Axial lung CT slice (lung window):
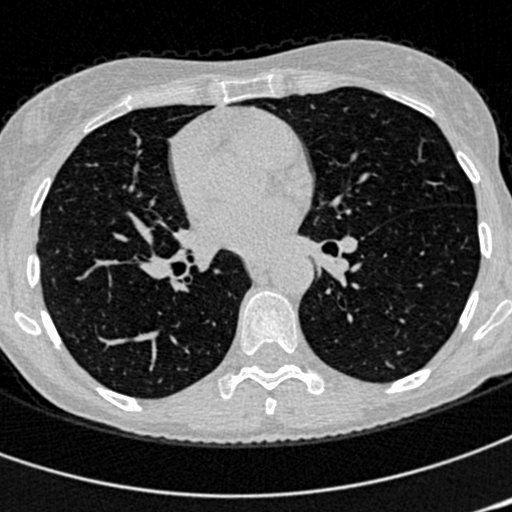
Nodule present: no